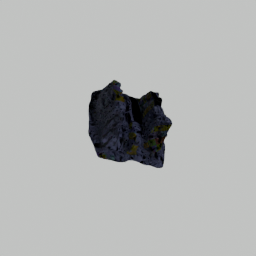
Label: nature